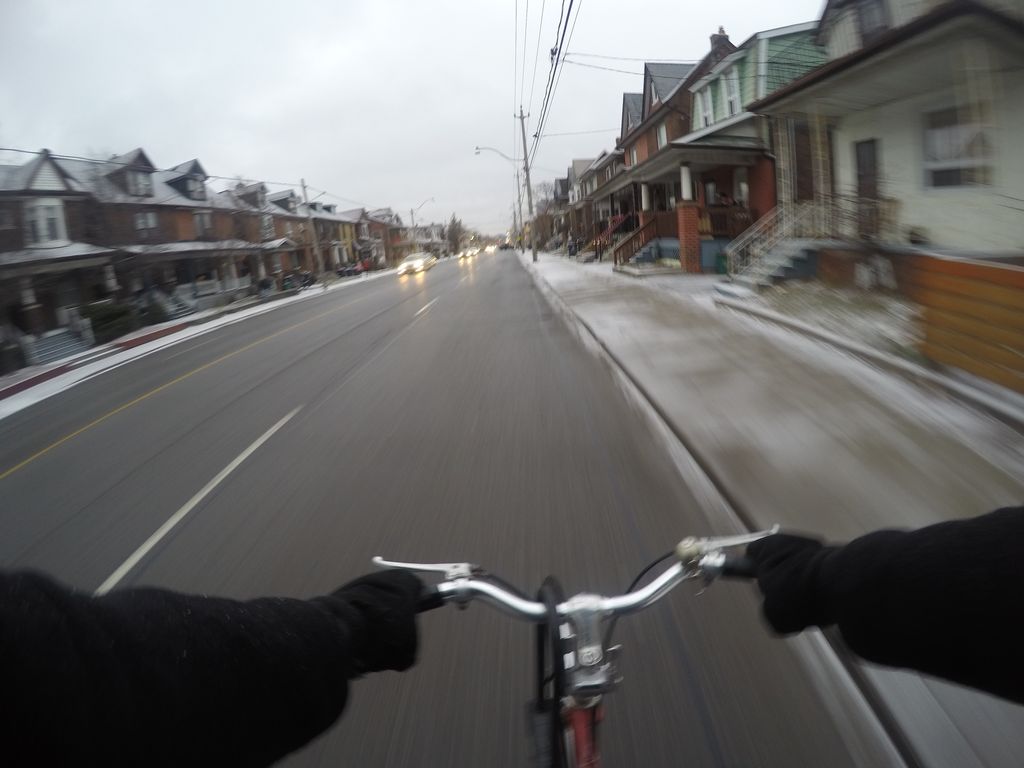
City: toronto